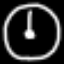
Label: clock